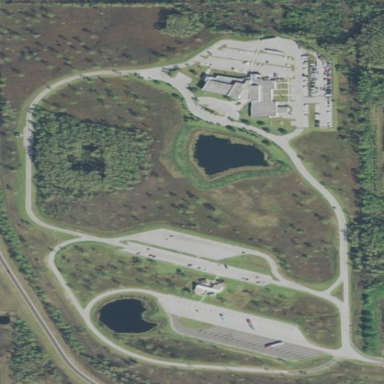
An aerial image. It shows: Rest area along the road.